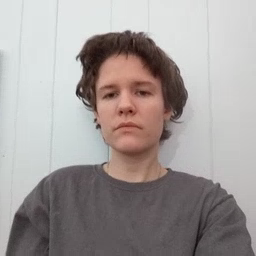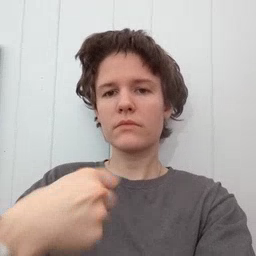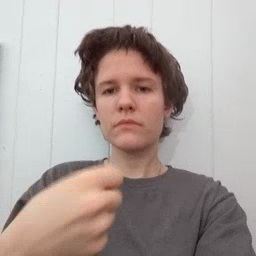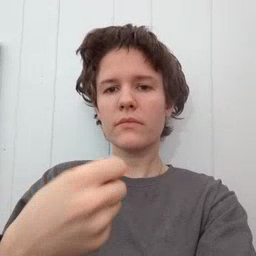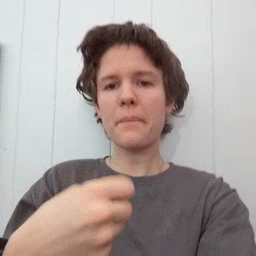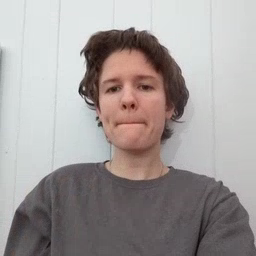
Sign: make